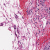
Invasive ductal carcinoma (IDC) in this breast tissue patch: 0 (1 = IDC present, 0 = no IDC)